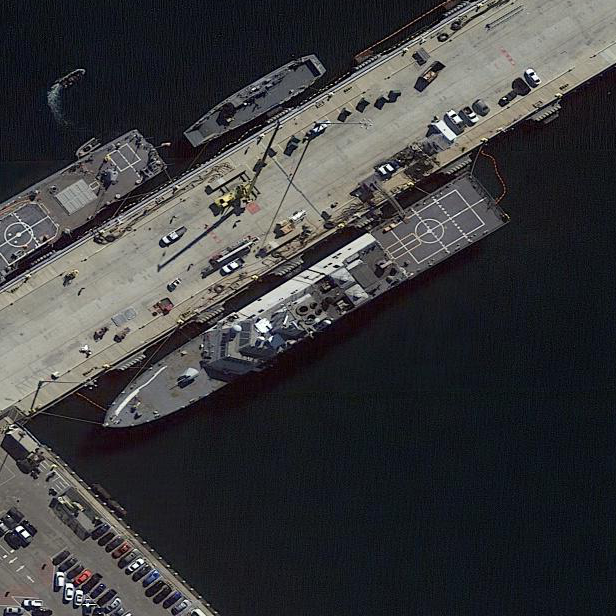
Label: Freedom-class_combat_ship